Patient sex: M
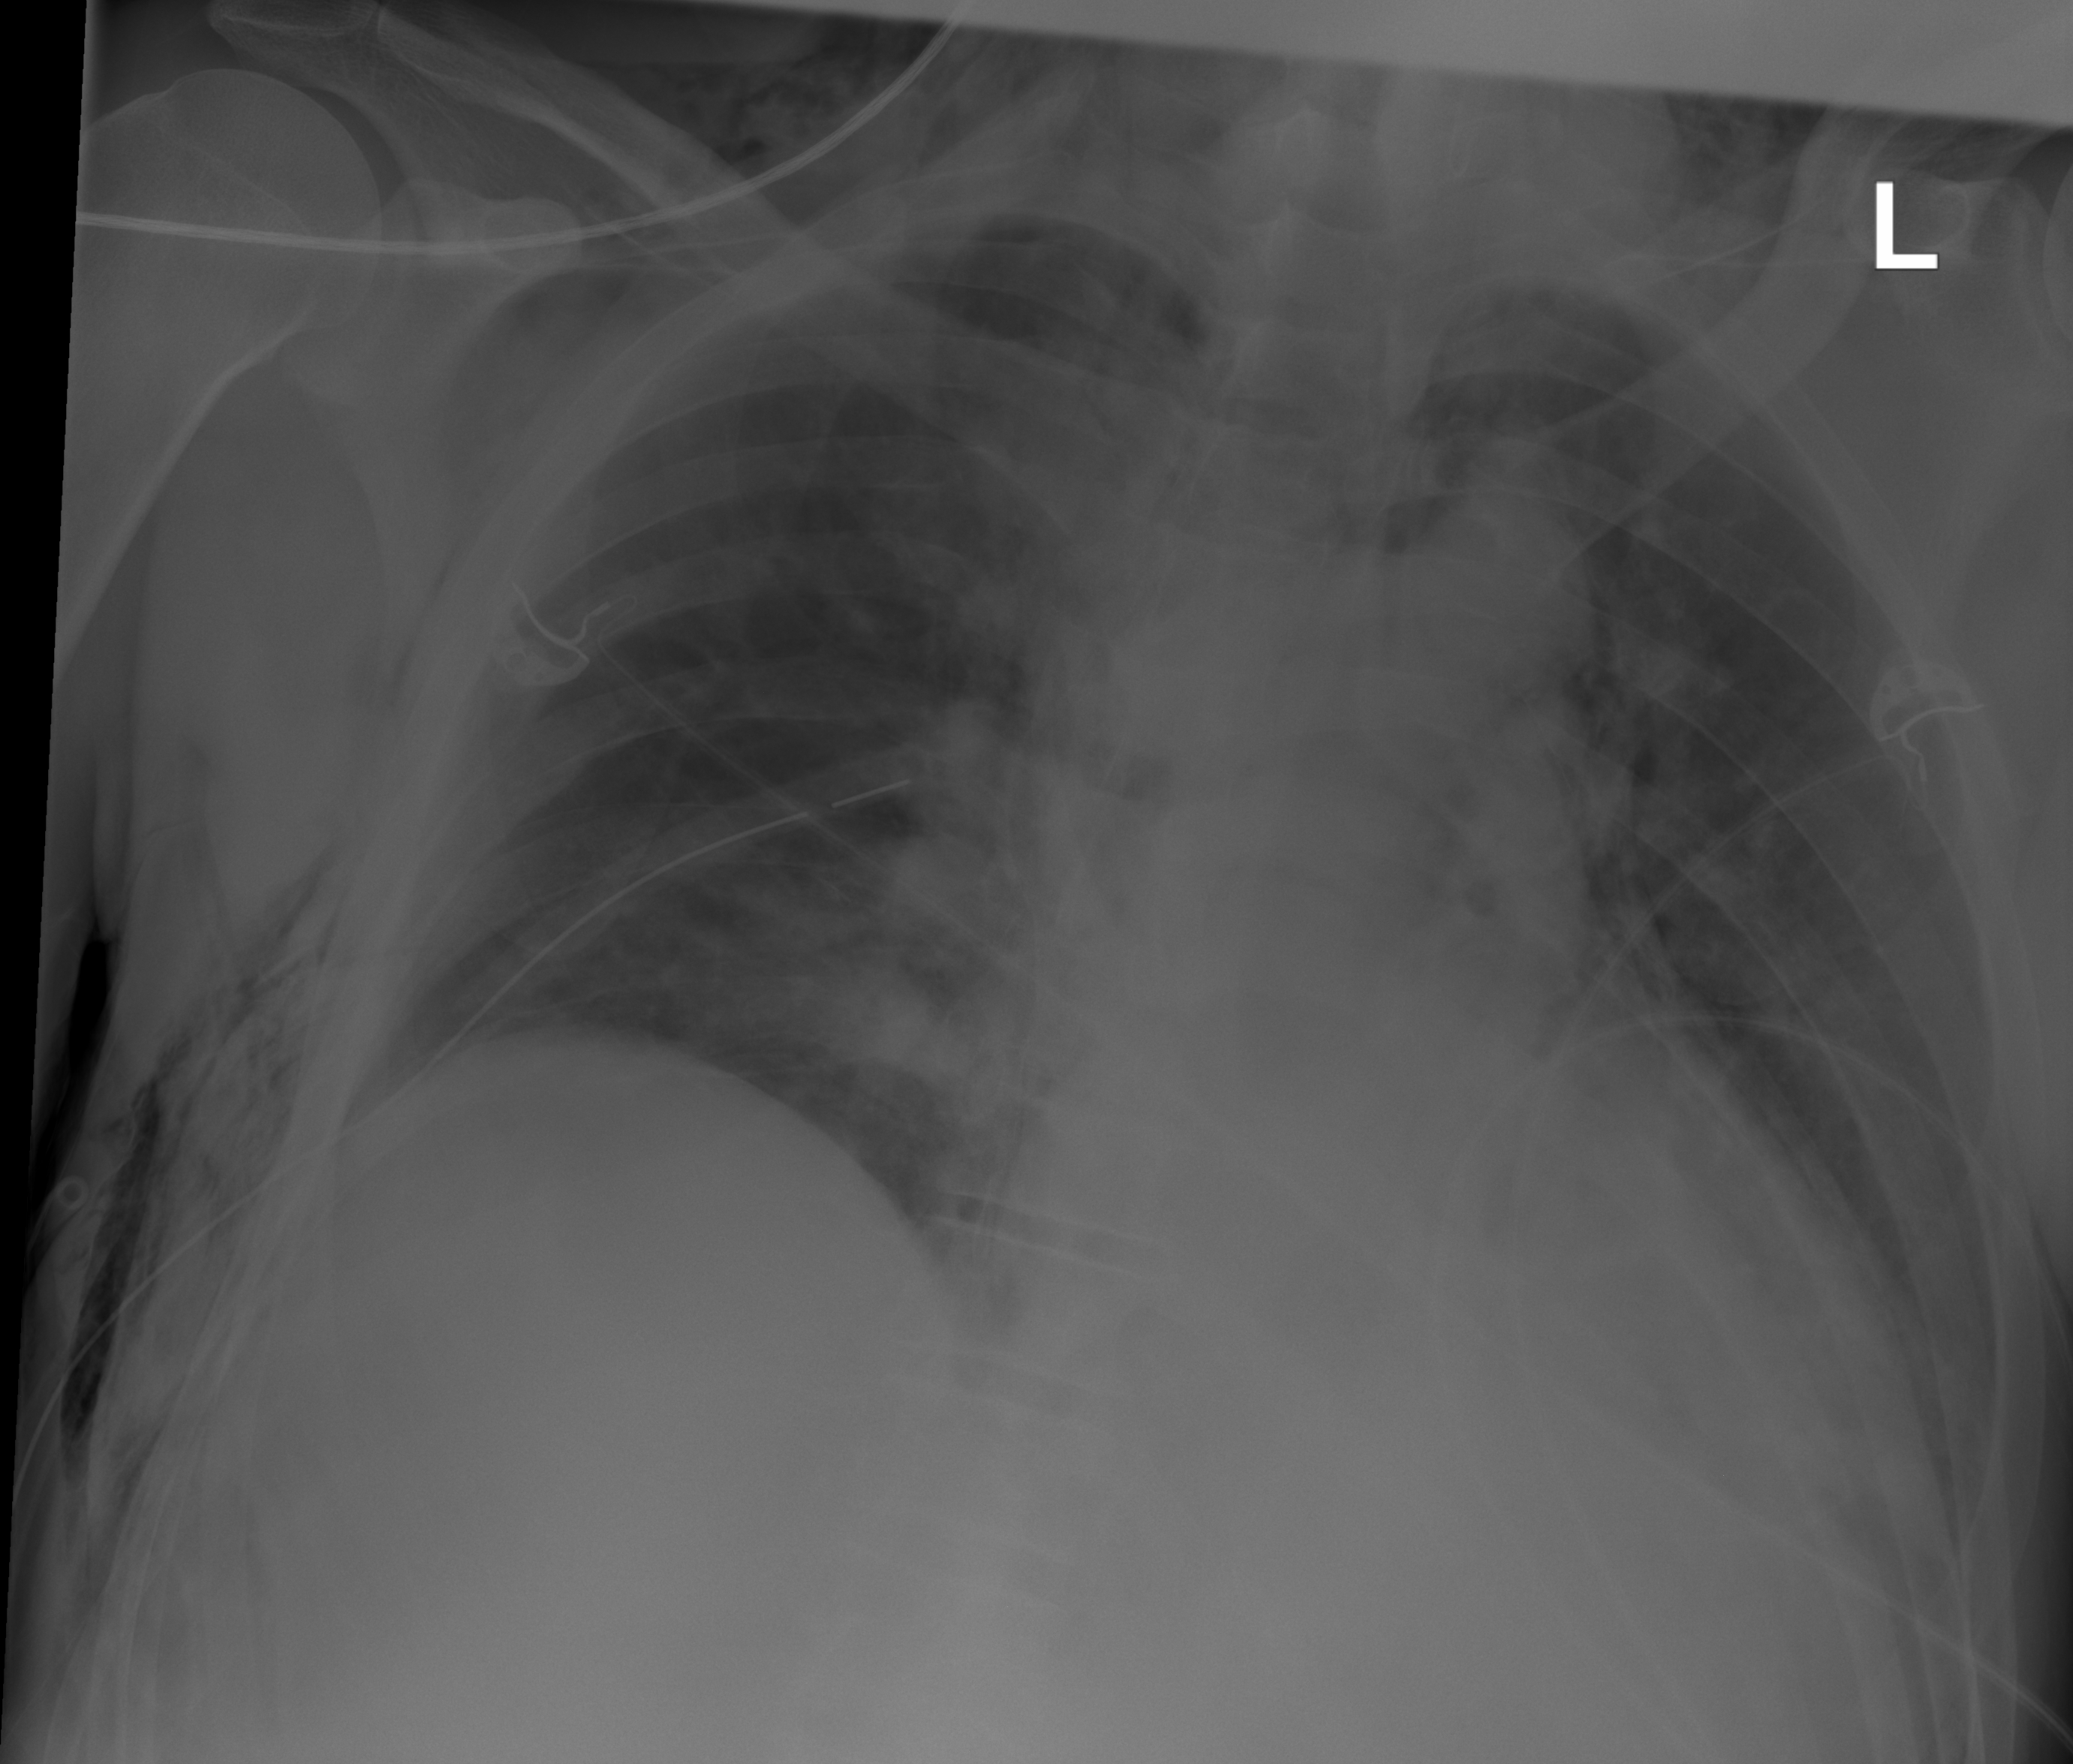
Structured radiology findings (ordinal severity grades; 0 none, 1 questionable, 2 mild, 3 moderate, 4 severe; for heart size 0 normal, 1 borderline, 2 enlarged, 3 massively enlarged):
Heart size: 0
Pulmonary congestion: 0
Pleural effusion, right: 0
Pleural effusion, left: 0
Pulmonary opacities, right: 1
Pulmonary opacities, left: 0
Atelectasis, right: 2
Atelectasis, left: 2